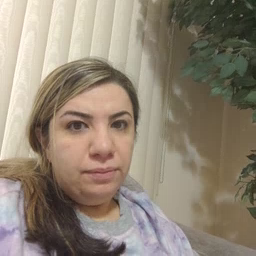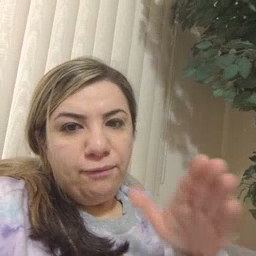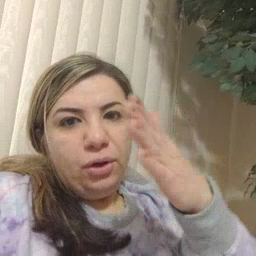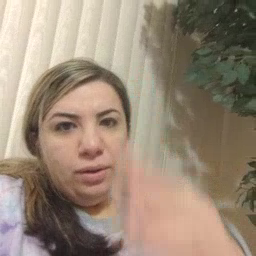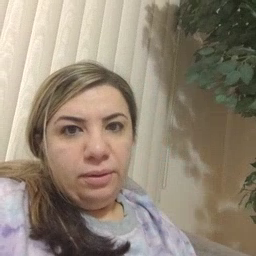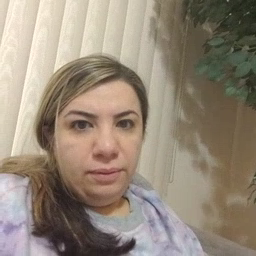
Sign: fish